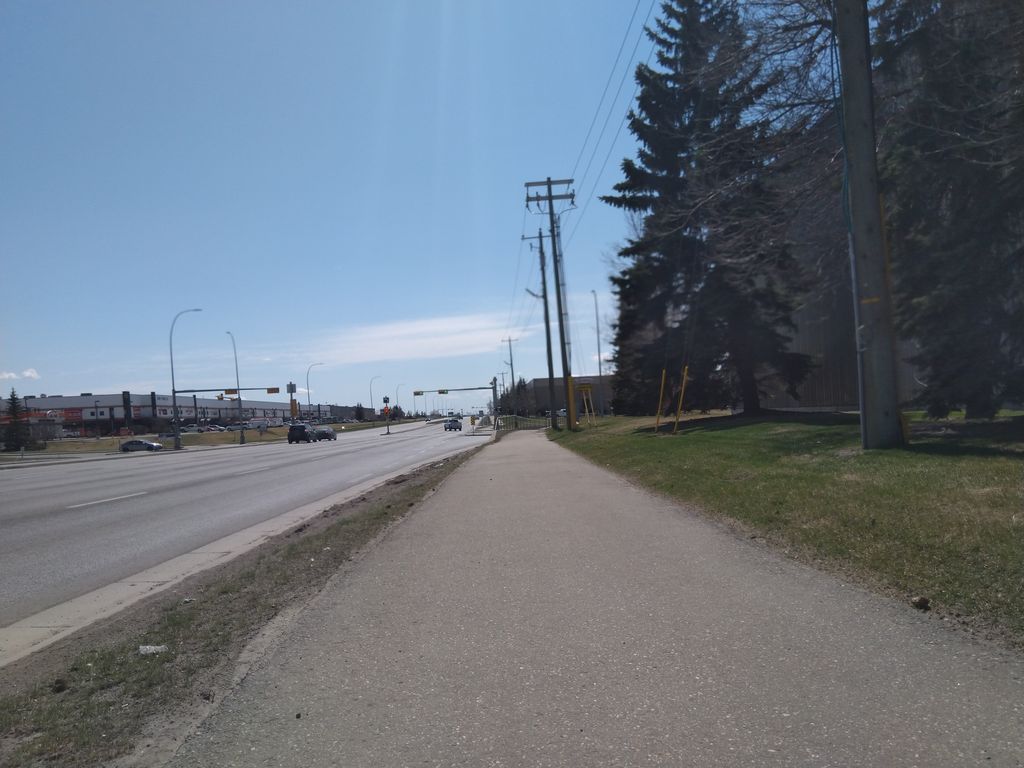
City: calgary